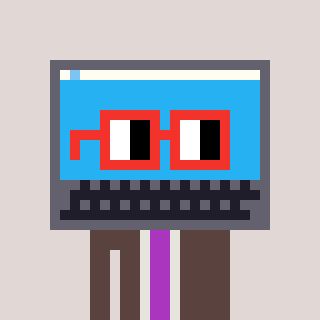
a pixel art character with square red glasses, a laptop-shaped head and a darkbrown-colored body on a warm background